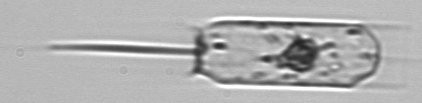
Label: Ditylum_brightwellii